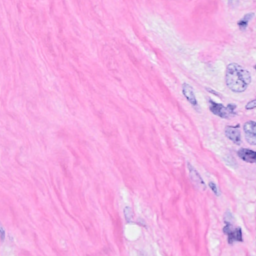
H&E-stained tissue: Breast